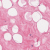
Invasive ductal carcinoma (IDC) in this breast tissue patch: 0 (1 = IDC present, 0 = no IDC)